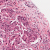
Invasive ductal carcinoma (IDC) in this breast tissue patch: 1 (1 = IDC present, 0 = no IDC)